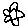
Label: flower